Question: I have a custom panel bar with a div for the panel header section. Clicking on this panel should expand/collapse the panel content, which works fine using jQuery toggle.
In the panel header I've placed a bootstrap checkbox with the intention being that checking the box activates that panel, but has no affect on whether or not the panel content expands or collapses.

:
Clicking the checkbox checks and unchecks the bootstrap checkbox but also expands/collapses the panel content.
:
I've been trying to stop propagation on the checkbox thinking that where ever bootstrap is attaching the event I might be able to stop the click event from happening on the panel header.
'''
//try get rid of event bubbling for checkboxes
$(".btn-group.checkbox").on("change", function (e)
{
/*I've tried each of these variations*/
//e.stopPropagation();
//e.preventDefault();
//return false;
});
'''
I've also tried the click event instead of change and I've tried this on the .btn element within the btn-group:
'''
//try get rid of event bubbling for checkboxes
$(".btn-group.checkbox .btn").on("change", function (e)
{
/*I've tried each of these variations*/
//e.stopPropagation();
//e.preventDefault();
//return false;
});
'''
None of these options worked as the checkbox is still causing the panel content to show and hide.
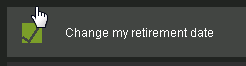
Answer: I realised that I was possibly looking at this the wrong way. I'm still not 100% sure why I was unable to use stopPropagation, I suspect it has something to do with Bootstrap already having bound its own event handler, but I'm not totally convinced.
My alternative approach was to wire up the panel bar head section's click event then check the target of the original event to see where it came from. If it was the custom check box I ignored it allowing the bootstrap checkbox to do its thing. If not, I toggled the panel content.
Here's the code:
'''
//handle the panel bar header click event
$(".pnl-01-bar").click(function (e)
{
//get a jquery reference to the original target of this event
var $target = $(e.originalEvent.target);
//if this did NOT come from the checkbox
if (!$target.hasClass("bs-checkbox"))
{
//toggle the panel content
$("#pnlSlider1").toggle();
}
});
'''
Here's the HTML:
'''
<div class="scenario-heading pnl-01-bar">
<div class="col-md-3">
<div data-toggle="buttons" class="btn-group checkbox">
<label class="btn btn-primary checkbox" for="UseRetirementAge">
<span class="bs-checkbox"></span>
<input type="checkbox" style="visibility: hidden" data-val="1" id="UseRetirementAge" name="UseRetirementAge" value="1">
</label>
</div>
<span data-valmsg-replace="true" data-valmsg-for="UseRetirementAge" class="field-validation-valid"></span>
Change my retirement date
</div>
</div>
<div class="scenario-panel">
<div style="display:none" id="pnlSliders1">
...panel content goes here
</div>
</div>
'''